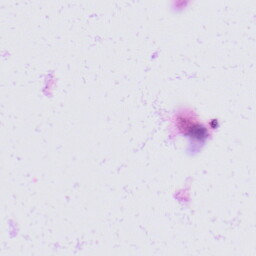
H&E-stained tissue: Skin